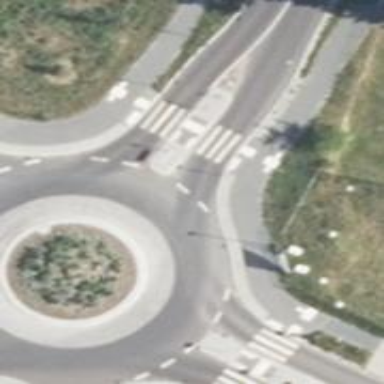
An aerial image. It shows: Uncontrolled crossing with central island on the road.